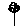
Label: flower